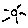
Label: sun